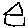
Label: house